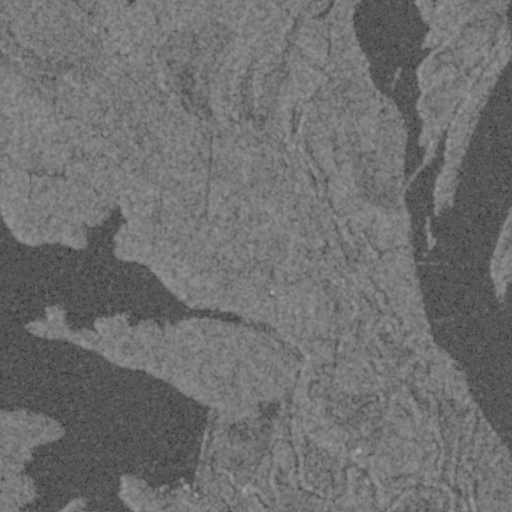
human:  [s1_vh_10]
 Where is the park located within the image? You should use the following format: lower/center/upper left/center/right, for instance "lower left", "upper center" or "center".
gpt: The park is located in the lower center of the image.
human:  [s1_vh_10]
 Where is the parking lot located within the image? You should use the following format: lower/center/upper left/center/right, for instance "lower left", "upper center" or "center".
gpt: The parking lot is located in the lower center of the image.
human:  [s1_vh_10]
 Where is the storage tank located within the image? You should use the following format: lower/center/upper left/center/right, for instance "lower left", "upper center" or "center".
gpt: The storage tank is located in the lower center of the image.
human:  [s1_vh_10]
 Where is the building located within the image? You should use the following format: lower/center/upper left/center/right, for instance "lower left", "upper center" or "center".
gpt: The building is located in the lower center of the image.
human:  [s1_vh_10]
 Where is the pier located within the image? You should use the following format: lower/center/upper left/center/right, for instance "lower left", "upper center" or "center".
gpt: The pier is located in the lower center of the image.
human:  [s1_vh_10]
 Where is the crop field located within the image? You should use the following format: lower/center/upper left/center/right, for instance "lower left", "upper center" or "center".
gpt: There is no crop field in the image.

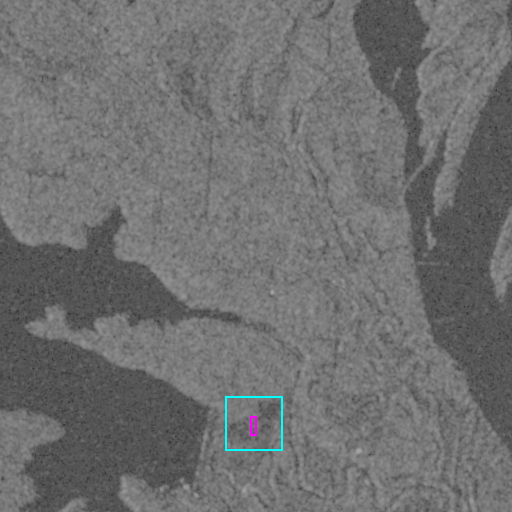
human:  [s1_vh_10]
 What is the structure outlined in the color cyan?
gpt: The structure outlined in cyan is a park.
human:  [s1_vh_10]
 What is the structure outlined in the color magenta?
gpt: The structure outlined in magenta is a parking lot.
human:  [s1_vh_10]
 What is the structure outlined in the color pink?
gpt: There is no pink outline.